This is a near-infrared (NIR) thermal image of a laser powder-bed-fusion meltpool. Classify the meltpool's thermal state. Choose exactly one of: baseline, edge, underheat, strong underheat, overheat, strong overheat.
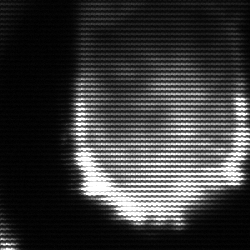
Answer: edge